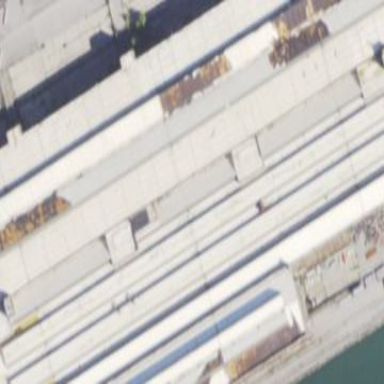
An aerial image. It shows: Warehouse building.